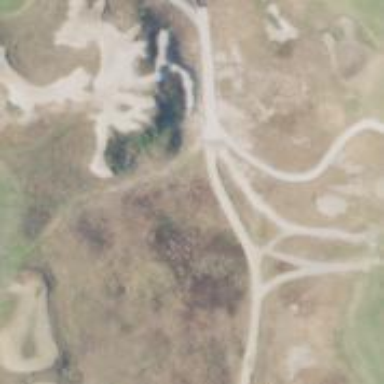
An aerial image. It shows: Path for both roads and golfers.